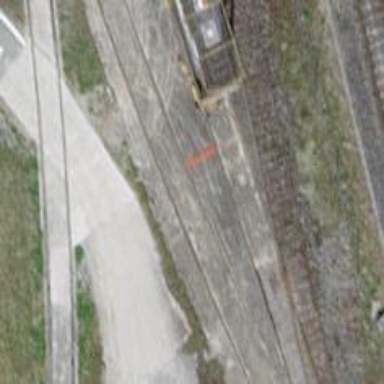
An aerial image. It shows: Single-track railway spur.